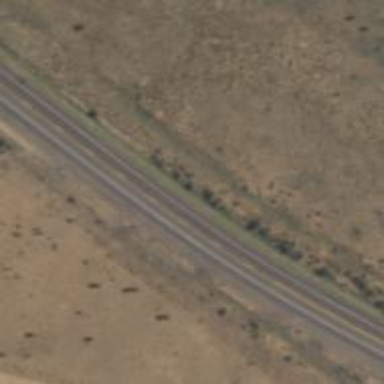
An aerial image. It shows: Abandoned road.